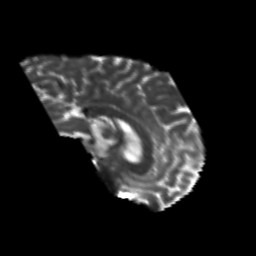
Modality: T2w
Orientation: sagittal
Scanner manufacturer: siemens
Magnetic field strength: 3 T
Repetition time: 6.8 s
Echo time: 0.093 s